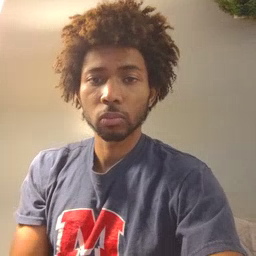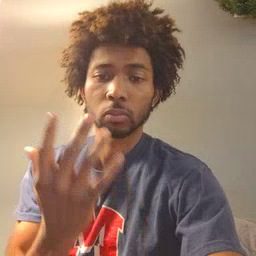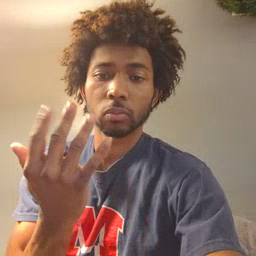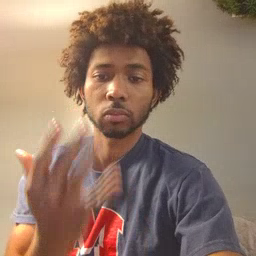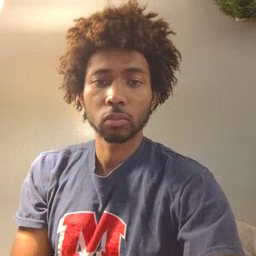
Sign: finger